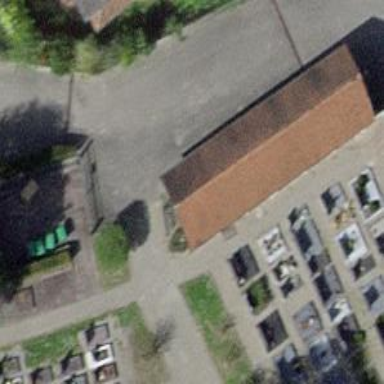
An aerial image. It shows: Toilets.